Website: apple
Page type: account-dashboard
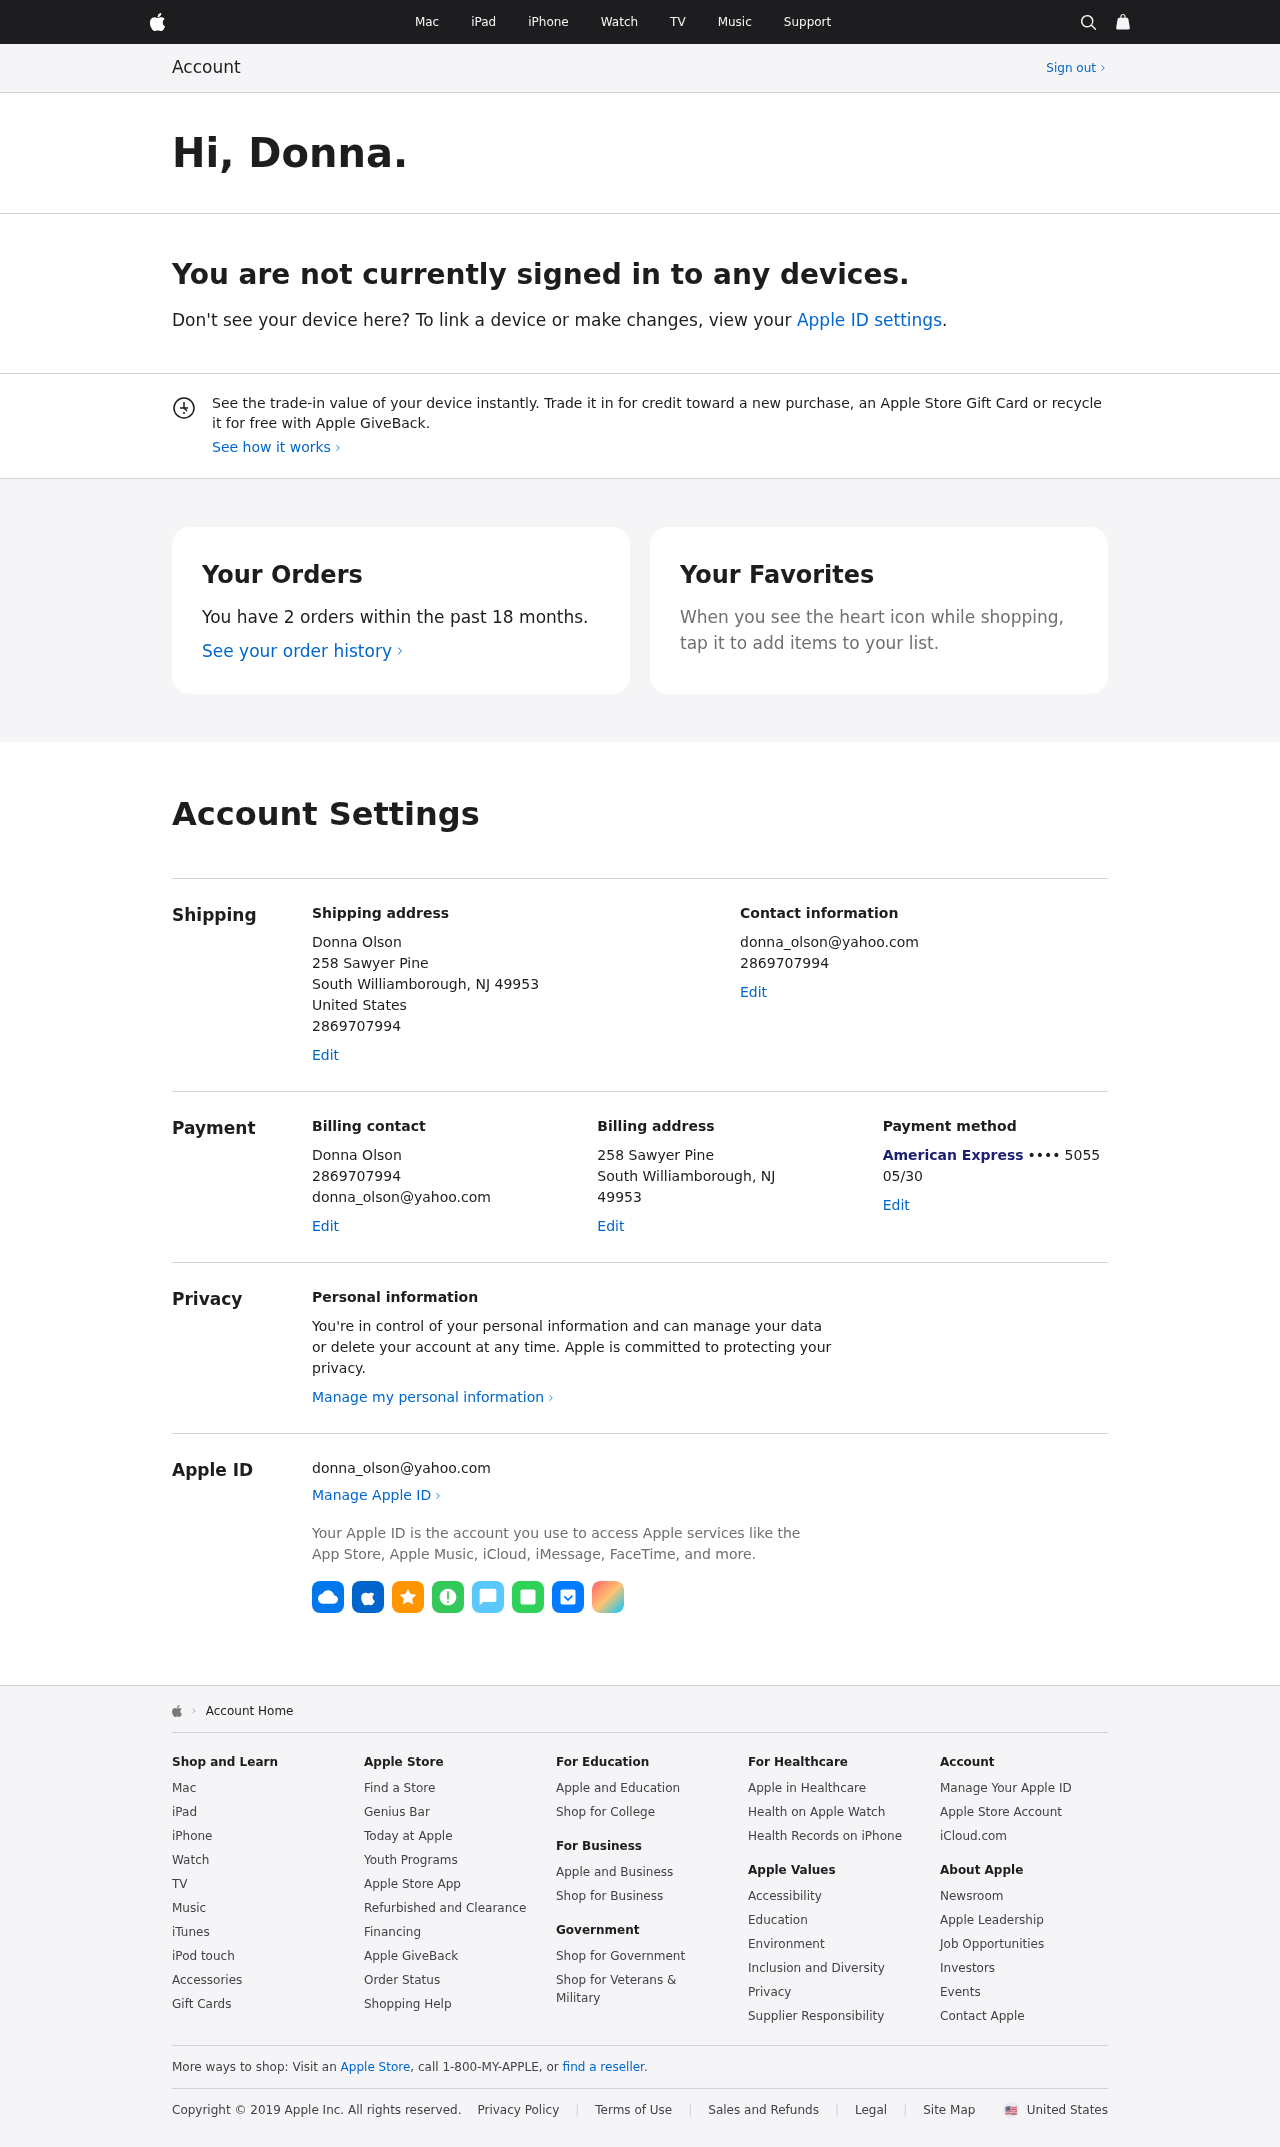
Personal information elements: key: PII_CARD_EXPIRY
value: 05/30
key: PII_CARD_LAST4
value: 5055
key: PII_CARD_TYPE
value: American Express
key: PII_CITY_STATE_ZIP
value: South Williamborough, NJ 49953
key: PII_COUNTRY
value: United States
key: PII_EMAIL
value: donna_olson@yahoo.com
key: PII_FIRSTNAME
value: Donna
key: PII_FULLNAME
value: Donna Olson
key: PII_PHONE
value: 2869707994
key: PII_STREET
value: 258 Sawyer Pine
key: PII_PHONE2
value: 2869707994
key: PII_FULLNAME2
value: Donna Olson
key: PII_PHONE3
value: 2869707994
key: PII_EMAIL2
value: donna_olson@yahoo.com
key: PII_CITY
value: South Williamborough
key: PII_STATE_ABBR
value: NJ
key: PII_POSTCODE
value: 49953
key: PII_POSTCODE_FULL
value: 49953
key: PII_CITY_STATE
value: South Williamborough, NJ
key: PII_LOCATION22_CITY
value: Williamborough
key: PII_POSTCODE_NUMERIC
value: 49953
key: PII_EMAIL3
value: donna_olson@yahoo.com